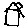
Label: house